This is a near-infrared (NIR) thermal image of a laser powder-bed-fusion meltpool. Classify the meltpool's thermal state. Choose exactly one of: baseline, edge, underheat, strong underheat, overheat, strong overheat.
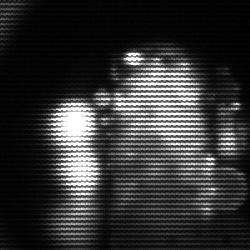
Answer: strong underheat